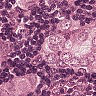
Metastatic tissue present: yes